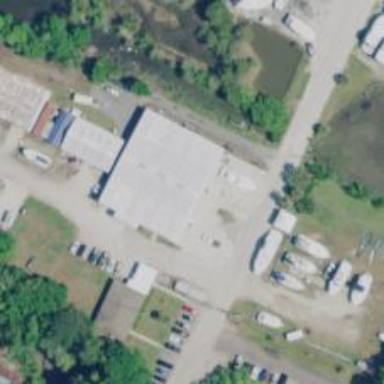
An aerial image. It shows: Boatyard located near waterway.